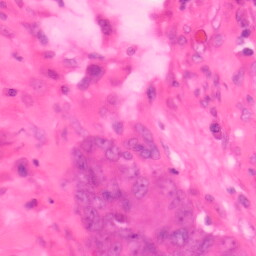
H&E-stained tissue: Colon